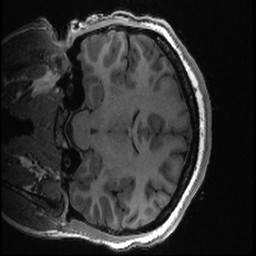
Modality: T1w
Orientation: coronal
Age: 21
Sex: female